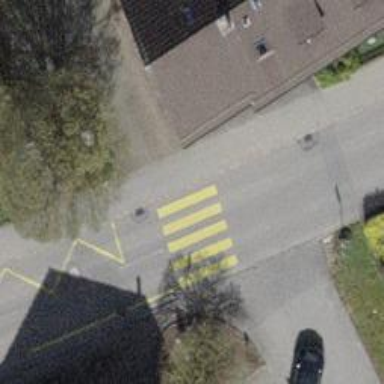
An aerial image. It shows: Uncontrolled road crossing.